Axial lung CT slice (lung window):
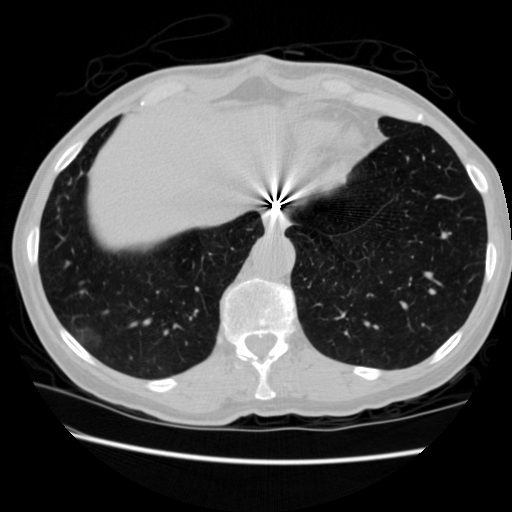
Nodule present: no